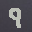
Label: 9